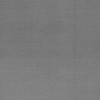
Label: dusty